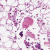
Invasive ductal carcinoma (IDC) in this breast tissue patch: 0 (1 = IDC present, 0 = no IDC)